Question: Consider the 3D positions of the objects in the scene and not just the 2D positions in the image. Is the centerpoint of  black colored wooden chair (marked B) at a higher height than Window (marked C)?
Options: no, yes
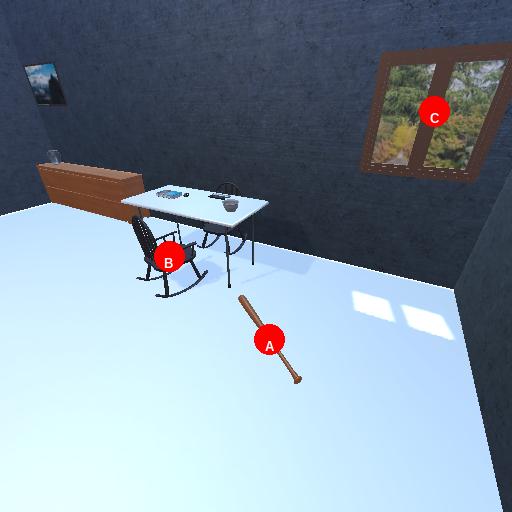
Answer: no